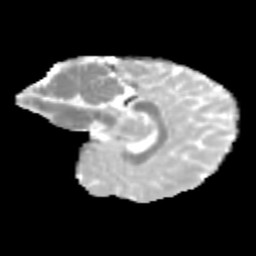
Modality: MD
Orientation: sagittal
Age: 12
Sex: female
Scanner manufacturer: siemens
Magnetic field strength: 3 T
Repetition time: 3.8 s
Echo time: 0.07 s